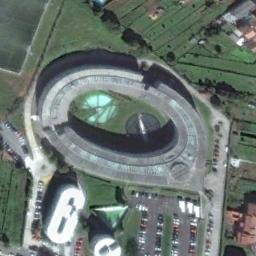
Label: stadium